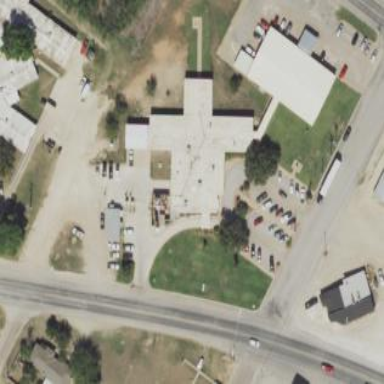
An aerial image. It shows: Hospital providing healthcare services.